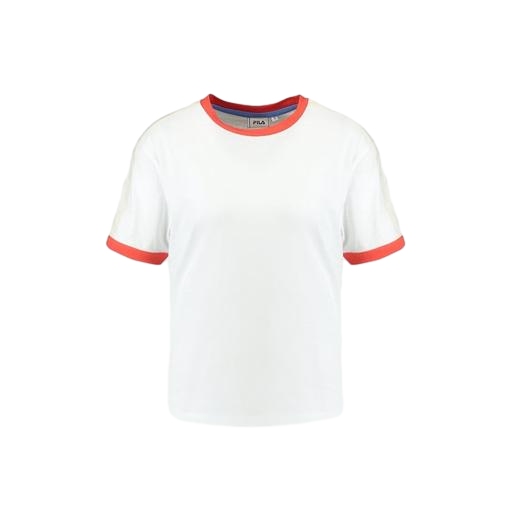
red classic ringer tee, white classic ringer tee, molly ringer tee, white background